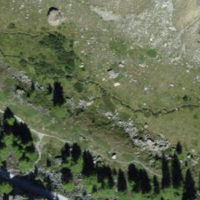
EUNIS habitat code: 31
Species observed at this site:
Chamaenerion dodonaei